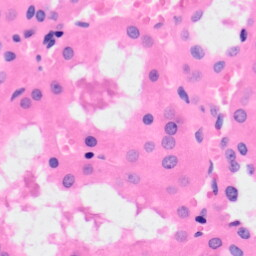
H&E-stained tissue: Kidney